Question: I need an algorithm (3D), which would determine if point belongs to a triangle. And also if it does I want to know the distance between some point in triangle and a another point. Triangles can be slightly rotated, but if point is outside triangles vertical reach then it should not be considered as inside the triangle.
Now I realize, my question probably doesn't make a lot of sense so here's the picture, which explains what I want.

Grey lines display, which way triangle is actually facing.
---
It's not actually that I want to check if a point is within a prism, but I after i find out if point lies within triangle (not exactly, might be on top of or below) then I need to find the distance between point and a triangle it belongs to. And depending on the distance function will finally return if that point is inside the triangle. A little inaccuracy is allowed. However, maybe I want to check if a point is within a prism, but do not know that. I am just horrible at math so I am not aware of correct terminology.
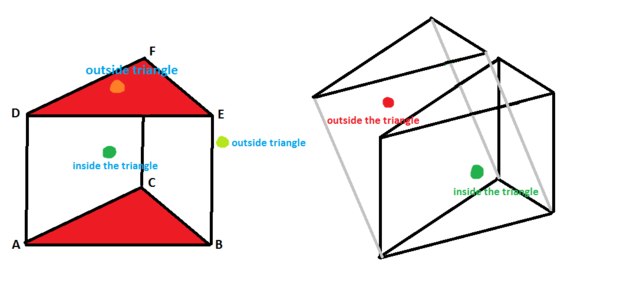
Answer: This seems like the 3D equivalent of <URL>.
You could use the same method in 3D: in 3D, a plane cuts the space in two halves: a point is either at one side of the plane or at the other side. The wedge-shape is a collection of planes: just combine the which_side_of_the_plane information for a given point with .